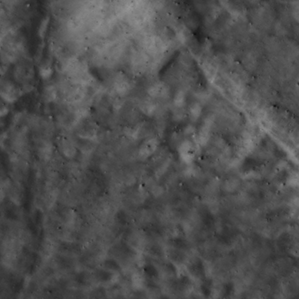
Label: non_frost